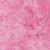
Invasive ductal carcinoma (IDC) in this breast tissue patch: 0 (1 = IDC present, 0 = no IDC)